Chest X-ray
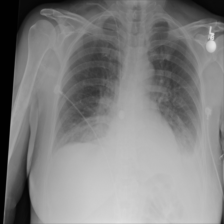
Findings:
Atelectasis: negative
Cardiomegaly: negative
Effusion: positive
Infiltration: negative
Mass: negative
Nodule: negative
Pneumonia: negative
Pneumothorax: negative
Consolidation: negative
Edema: negative
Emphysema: negative
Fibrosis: negative
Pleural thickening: negative
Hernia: negative